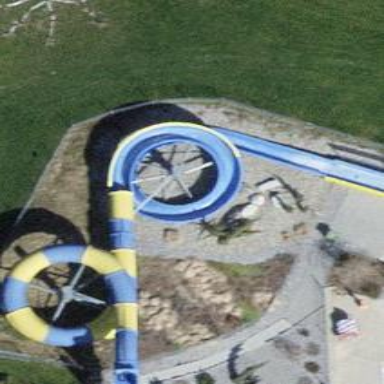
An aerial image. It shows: Water slide attraction.